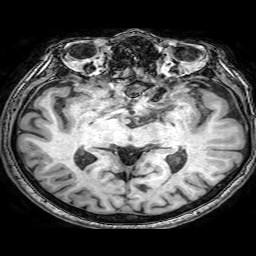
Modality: T1w
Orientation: coronal
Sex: male
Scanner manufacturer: philips
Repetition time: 0.008173 s
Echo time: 0.00375 s